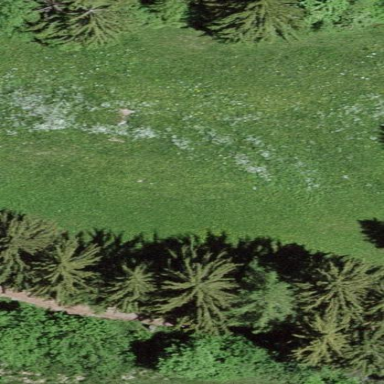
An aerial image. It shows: Area covered with grass.